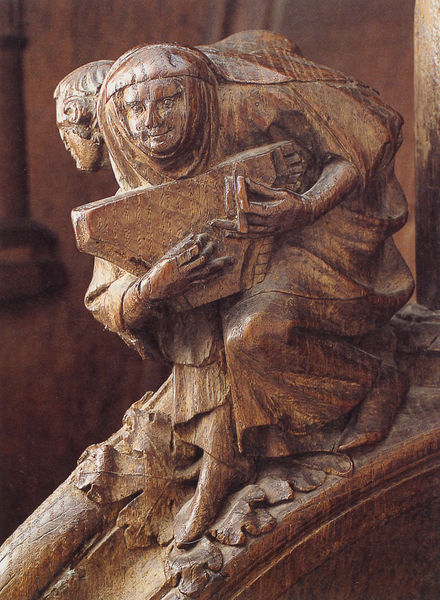
Titel: Kölner Dom, Chorgestühl
Standort: Köln, Dom (EU - D - NRW)
Schlagwörter: fuß, hand, kopf, mann, umhang, braun, finger, frau, holz, köpfe, mund, nase, stirn, tür, blick, gebäude, tier, tuch, gesichter, arme, falten, gesicht, halten, hände, instrument, schauen, kirche, gewand, tücher, blatt, skulptur, lächeln, holzschnitt, zwei, tafel, lachen, schaf, narr, buch, schnitzerei, eichenblatt, weinrebe, leier, weinblatt, eichenlaub, zitter, musikanten, zweiköpfig, ahornblatt, großmuter, hä#nde